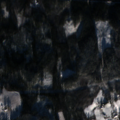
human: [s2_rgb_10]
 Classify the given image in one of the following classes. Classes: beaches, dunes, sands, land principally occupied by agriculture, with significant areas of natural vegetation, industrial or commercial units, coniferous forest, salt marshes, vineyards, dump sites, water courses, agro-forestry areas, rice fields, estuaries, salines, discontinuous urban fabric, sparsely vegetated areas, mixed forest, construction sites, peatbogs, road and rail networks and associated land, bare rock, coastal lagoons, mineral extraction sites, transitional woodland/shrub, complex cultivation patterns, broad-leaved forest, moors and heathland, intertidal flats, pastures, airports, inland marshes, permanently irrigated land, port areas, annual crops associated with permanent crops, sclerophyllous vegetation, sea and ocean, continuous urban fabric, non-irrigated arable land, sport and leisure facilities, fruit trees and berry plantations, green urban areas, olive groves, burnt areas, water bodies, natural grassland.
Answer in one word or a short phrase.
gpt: non-irrigated arable land, coniferous forest, mixed forest, transitional woodland/shrub